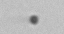
Label: nanoplankton_mix